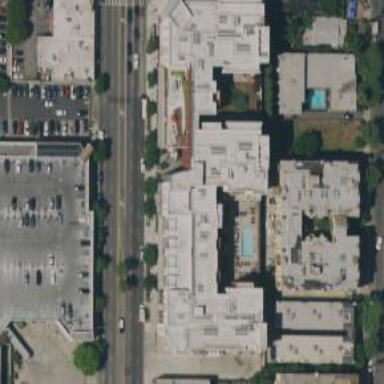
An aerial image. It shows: Image showing building with apartments.